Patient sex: M
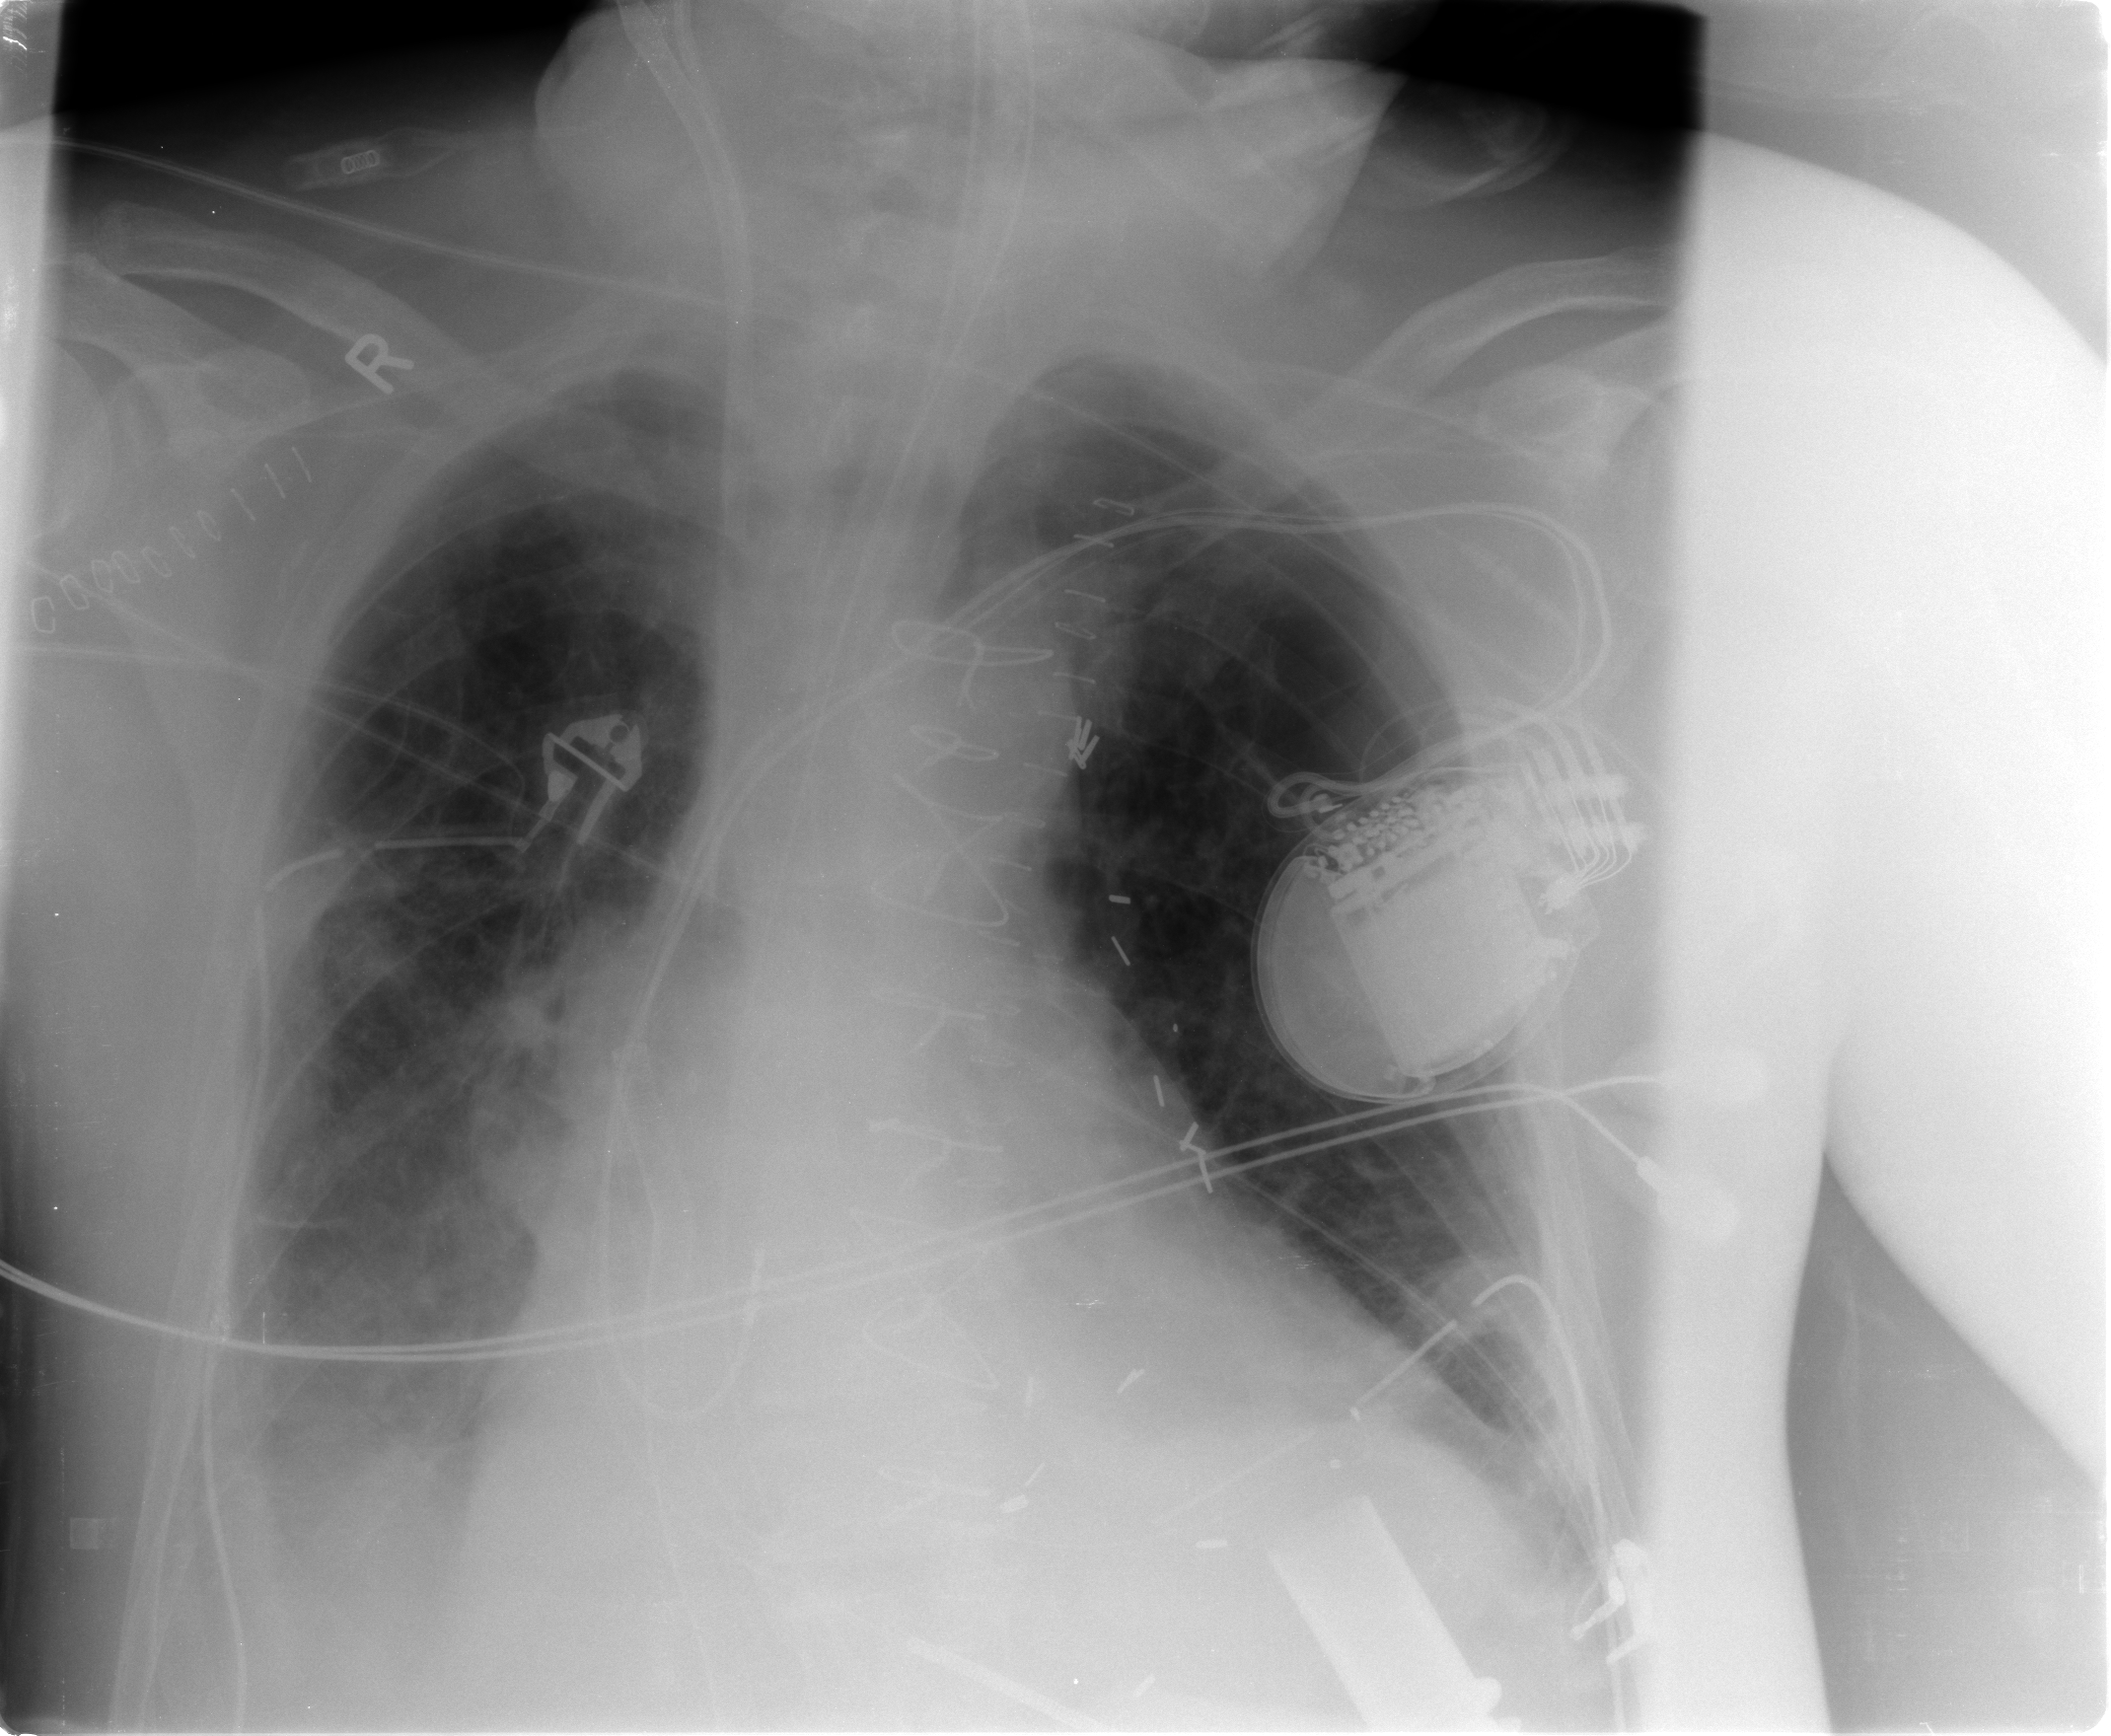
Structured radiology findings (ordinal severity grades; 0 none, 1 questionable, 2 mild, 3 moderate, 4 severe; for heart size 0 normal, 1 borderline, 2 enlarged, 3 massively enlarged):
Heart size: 3
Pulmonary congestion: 1
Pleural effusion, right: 2
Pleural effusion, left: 2
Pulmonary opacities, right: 2
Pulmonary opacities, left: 0
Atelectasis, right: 2
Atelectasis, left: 2